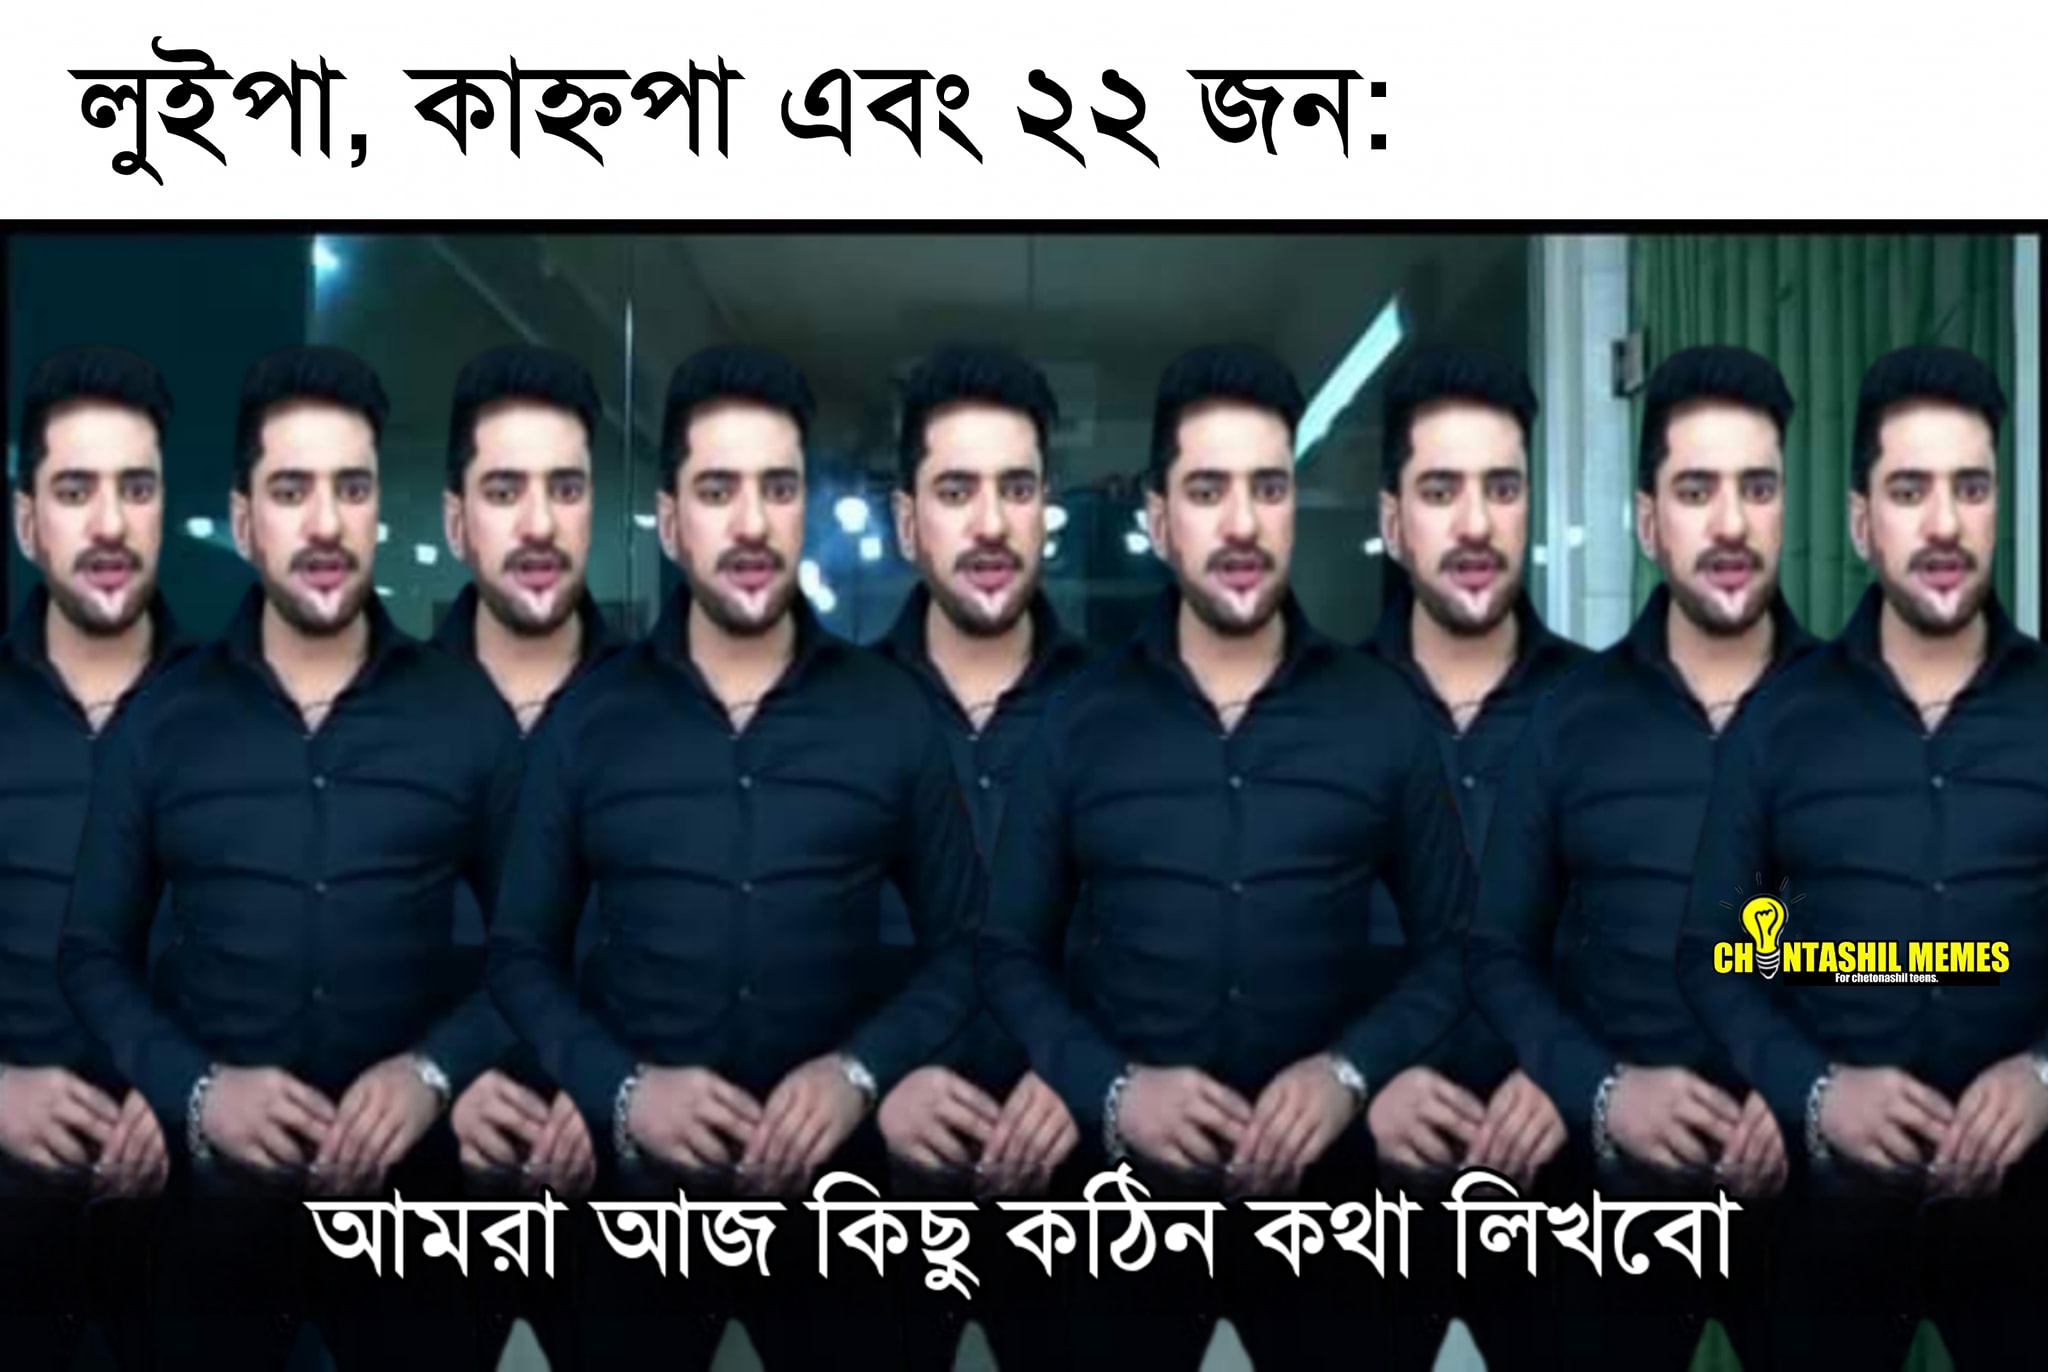
Caption: লুইপা , কাহ্নপা এবং ২২ জন    আমরা আজ কিছু কঠিন কথা লিখবো
Label: non-hate